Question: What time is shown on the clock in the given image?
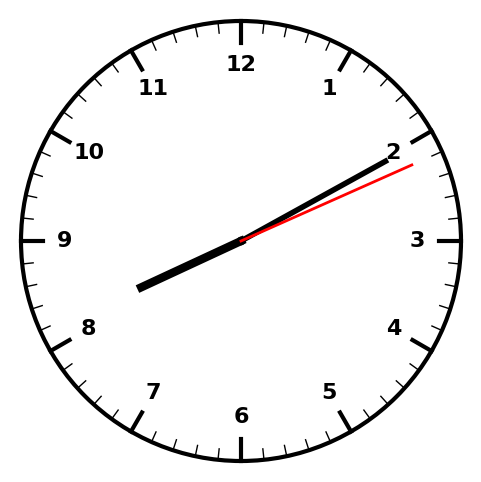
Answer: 08:10:11